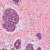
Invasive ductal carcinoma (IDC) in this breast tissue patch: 0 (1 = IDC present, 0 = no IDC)